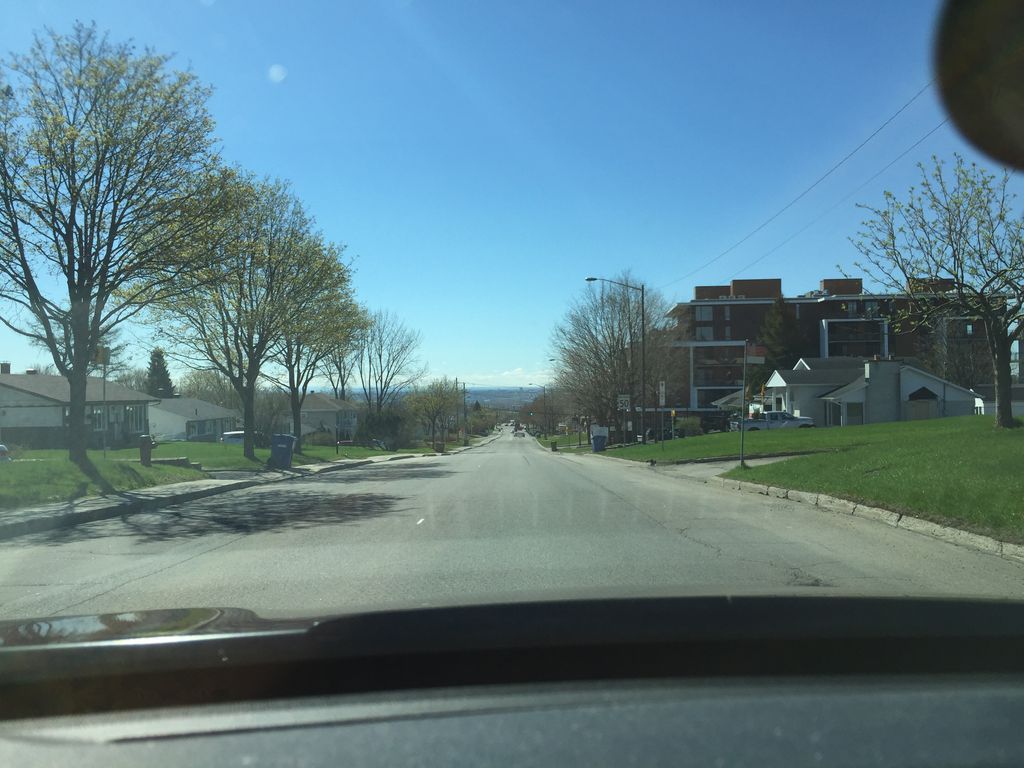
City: quebec_city